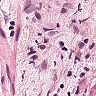
Metastatic tissue present: yes